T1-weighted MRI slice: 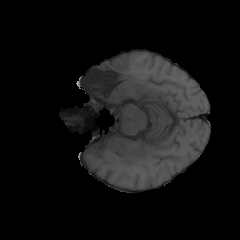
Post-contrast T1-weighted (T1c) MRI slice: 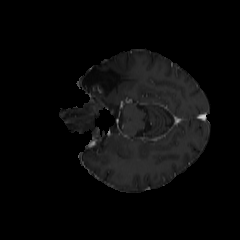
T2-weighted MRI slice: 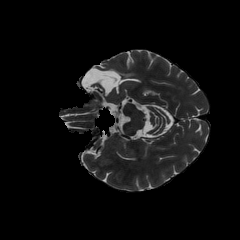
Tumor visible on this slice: no